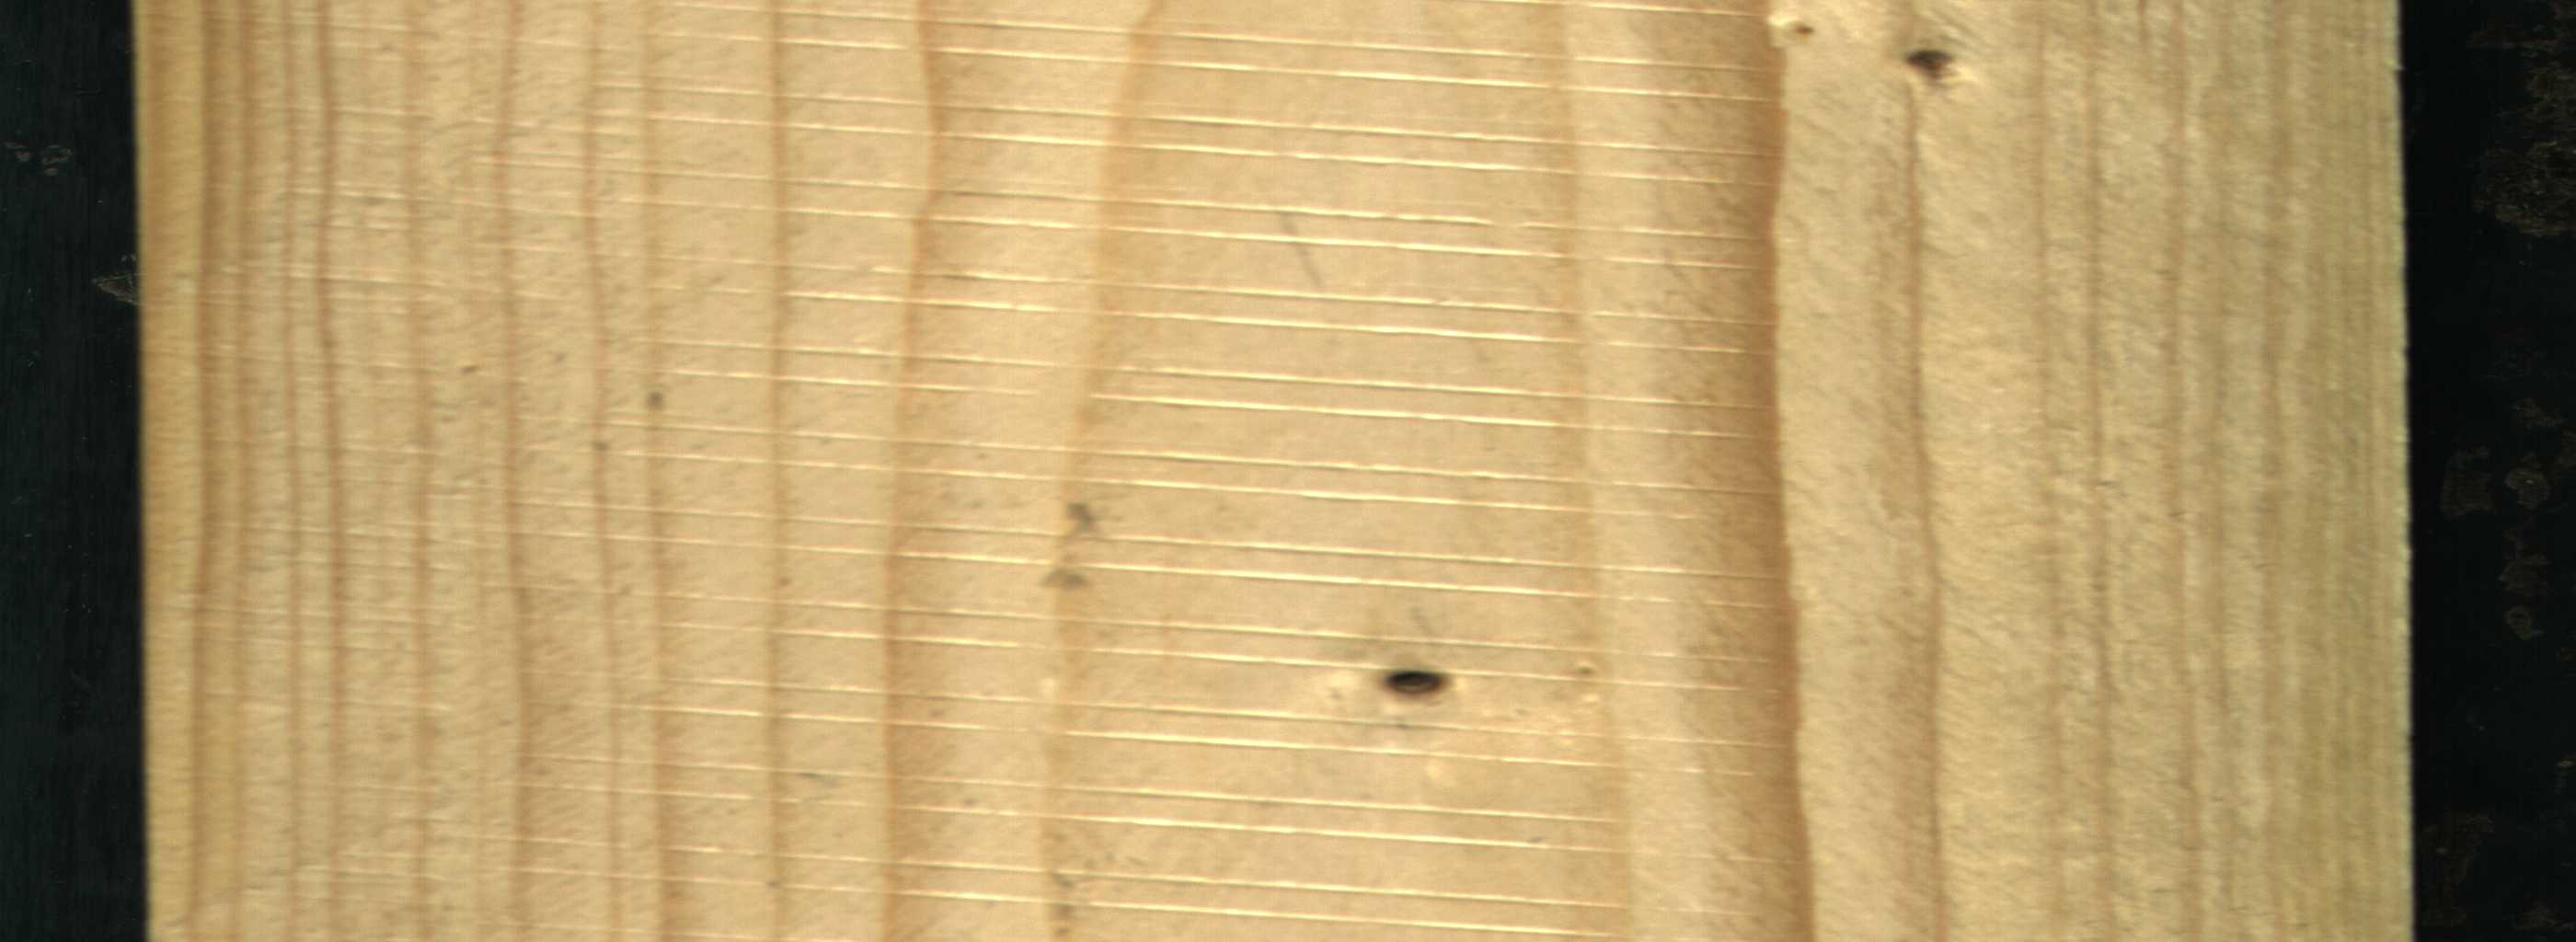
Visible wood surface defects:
Dead_Knot
Live_Knot